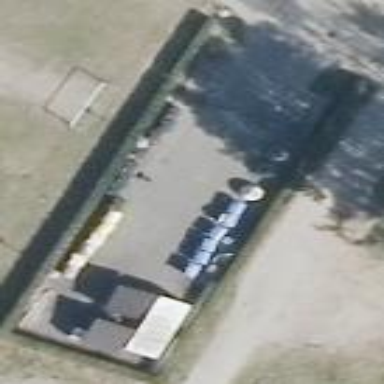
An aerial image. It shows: Recycling container at amenity designated for recycling.